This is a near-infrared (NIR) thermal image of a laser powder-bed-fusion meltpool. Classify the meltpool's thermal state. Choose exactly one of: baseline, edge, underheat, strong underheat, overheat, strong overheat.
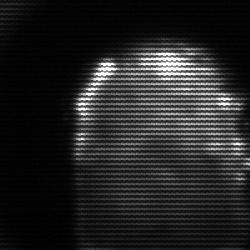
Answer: baseline